Question: I want to change the value of the char at the index of the caret to "[br]".
example of what i mean:
lets say we have a textbox and a user enters some text, after a while he remembered that he forgot to start a new line, so he moves his caret to the location where he wants a new line and press return\enter. i want to add to that point the string "[br]", using javascript only. here is what i got now:
'''
<textarea id="textarea" onkeydown="javascript:DoLine();"></textarea>
'''
And here is the 'DoLine()' function:
'''
function DoLine() {
if (event.keyCode == 13) {
var text = document.getElementById('textarea').value;
text += "[br]";
if (text.indexOf("[br]") != text.length) {
var getTextAfter = text[text.lastIndexOf("[br]")] += "
";
}
document.getElementById('textarea').value = text;
}
}
'''
this code adds the "[br]" at the end of the textarea instade of where the caret is. I dont really know how to get the index of the caret so i could just convert the 'text' var into an array of chars then add "[br]" at the index of the caret.
So anyone got any idea of how can I make my code work the way i wanted it to? or any idea how to get the caret location?
PS: by caret i mean this:

Thank you :)
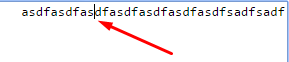
Answer: Thanks to @Tyr i found the answer, this function fixed it:
'''
function insertTextAtCursor(el, text) {
var val = el.value, endIndex, range;
if (typeof el.selectionStart != "undefined" && typeof el.selectionEnd != "undefined") {
endIndex = el.selectionEnd;
el.value = val.slice(0, el.selectionStart) + text + val.slice(endIndex);
el.selectionStart = el.selectionEnd = endIndex + text.length;
} else if (typeof document.selection != "undefined" && typeof document.selection.createRange != "undefined") {
el.focus();
range = document.selection.createRange();
range.collapse(false);
range.text = text;
range.select();
}
}
'''